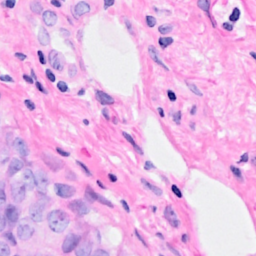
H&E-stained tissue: Breast